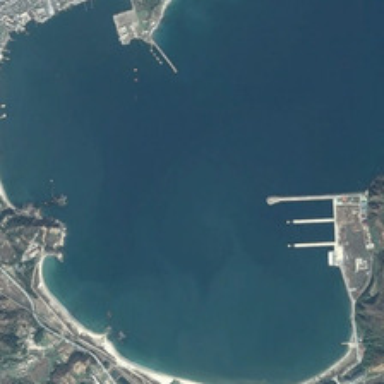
A large port is almost empty .